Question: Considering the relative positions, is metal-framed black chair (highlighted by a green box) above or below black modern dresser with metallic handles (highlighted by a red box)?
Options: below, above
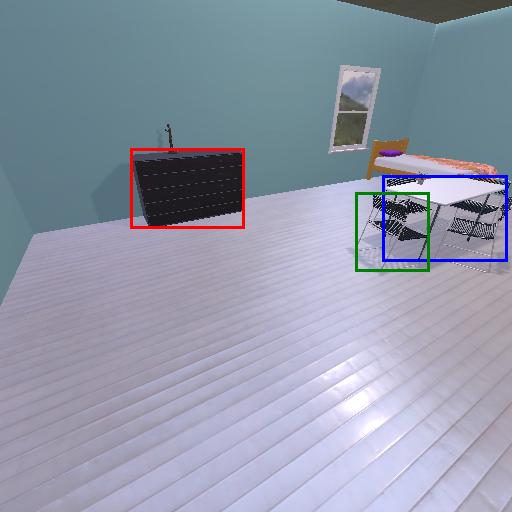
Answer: below